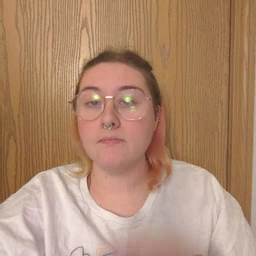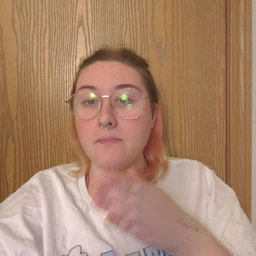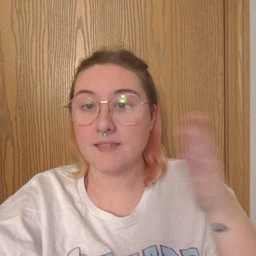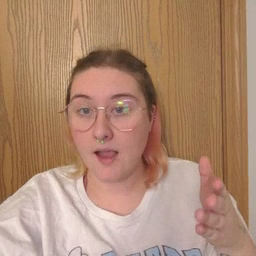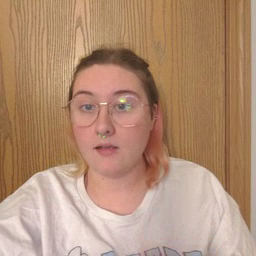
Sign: beside